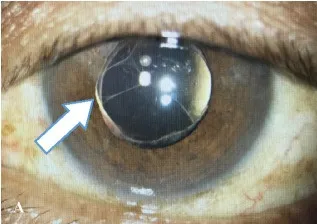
A. Arrow showing fibrin formation on day 10 post-operation in Patient C.
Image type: medical_photograph (other_medical_photograph)